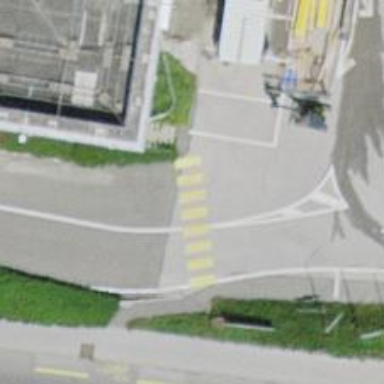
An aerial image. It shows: Marked crossing with zebra markings.